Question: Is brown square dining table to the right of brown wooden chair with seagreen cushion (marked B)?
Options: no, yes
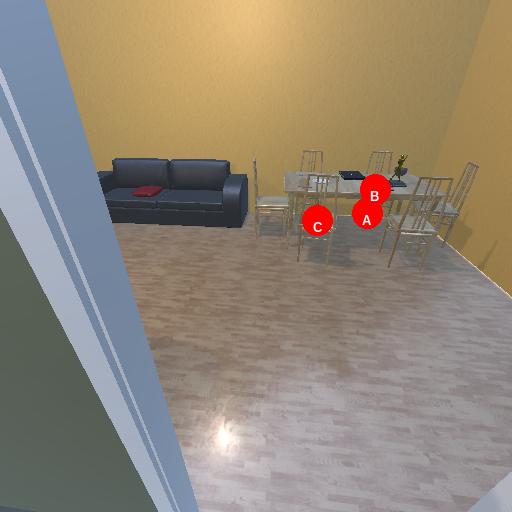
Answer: no